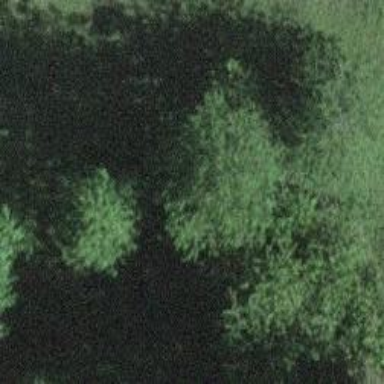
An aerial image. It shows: Agricultural area characterized by evergreen needle-leaved trees.